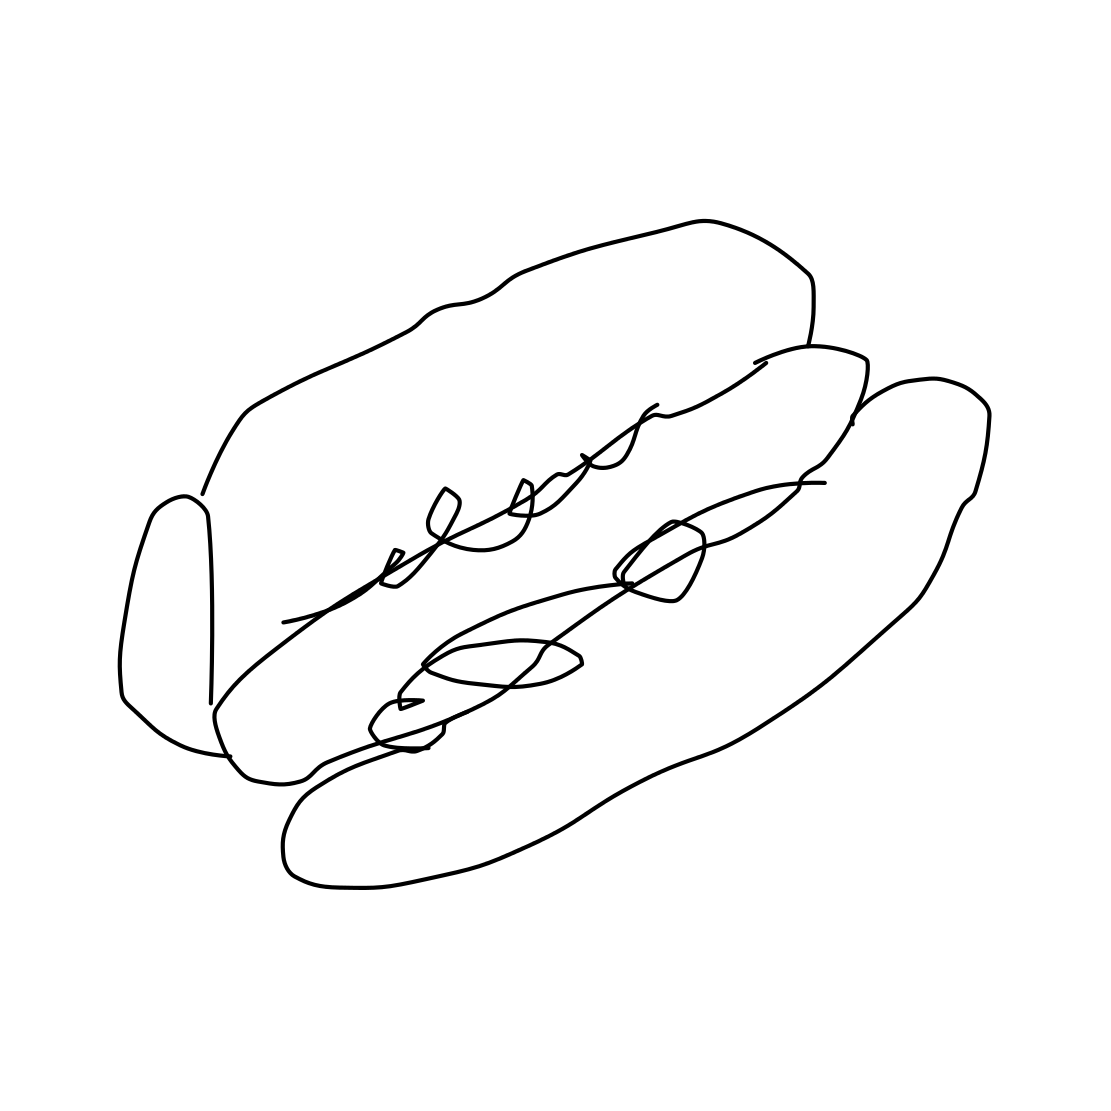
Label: hot-dog